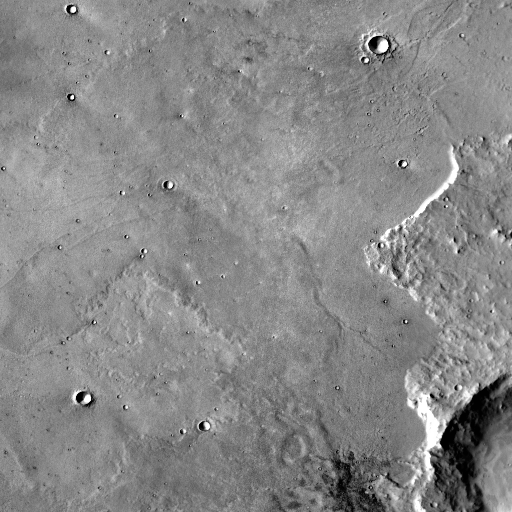
Crater classes present: Background, Other, Buried, Secondary